Interaction volume radius: 5 \u00c5
Interaction volume height: 50 \u00c5
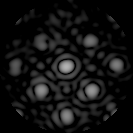
Disorder parameter: 0.1735